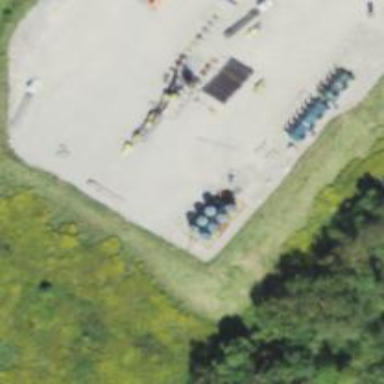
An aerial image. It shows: Storage tank with man-made structure.